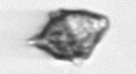
Label: Kryptoperidinium_triquetrum